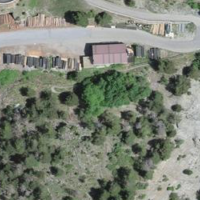
EUNIS habitat code: 32
Species observed at this site:
Lactuca perennis